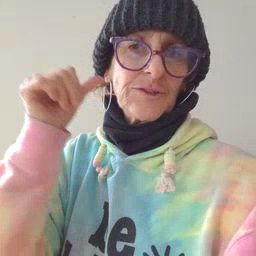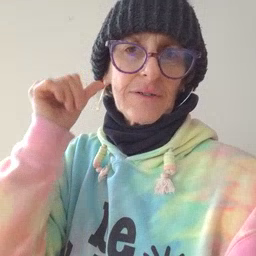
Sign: yesterday